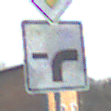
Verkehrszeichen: VerlaufVorfahrtsstrasse9
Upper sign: Vorfahrtsstrasse
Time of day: MorningAfternoon
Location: Outdoor (Suburban)
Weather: PartlyCloudy
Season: NotSpecified
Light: Natural